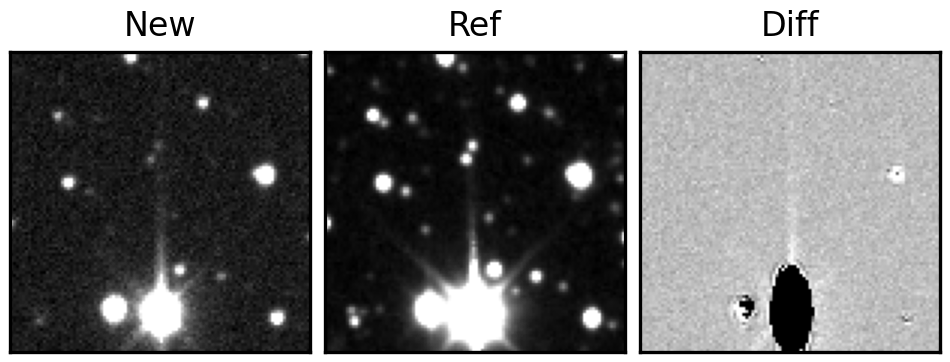
Label: bogus